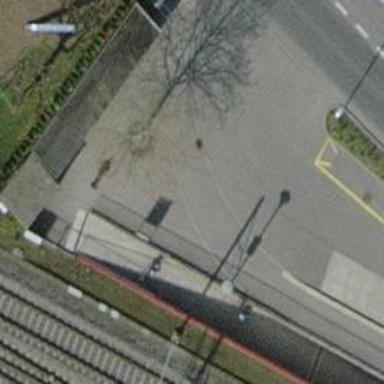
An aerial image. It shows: Bicycle parking area with wall loops.